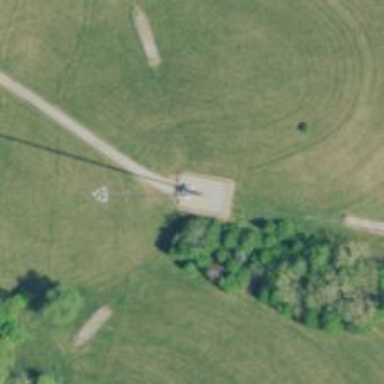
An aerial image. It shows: Man-made mast used for communication purposes.